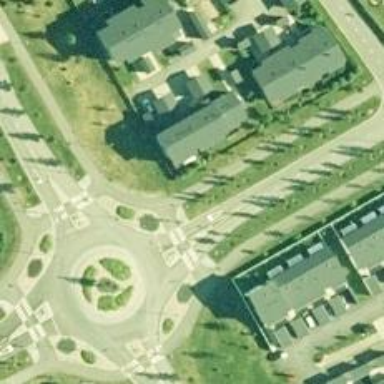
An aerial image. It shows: Asphalt cycleway.